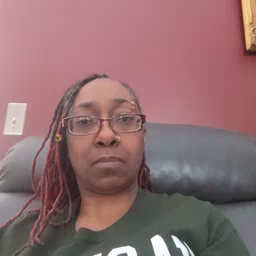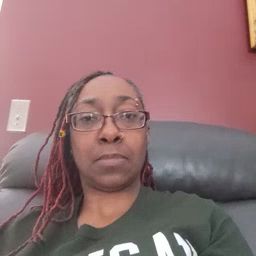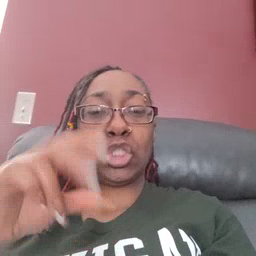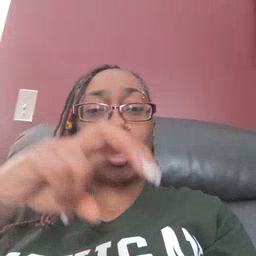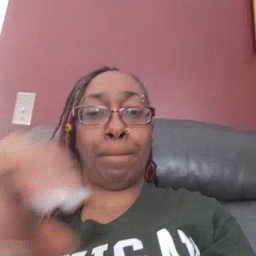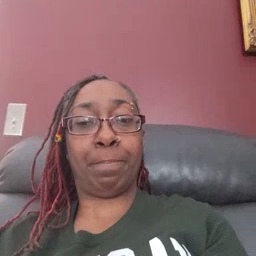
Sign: jump